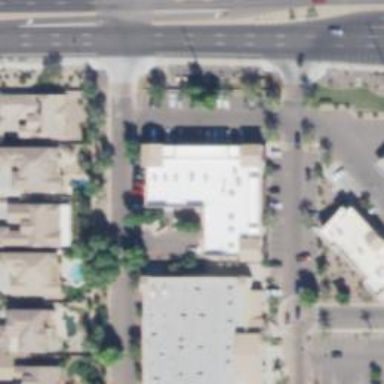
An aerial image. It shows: Veterinary facility.